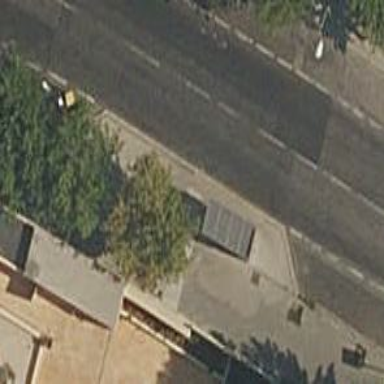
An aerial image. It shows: Bus stop with sheltered platform for public transport.